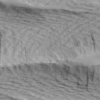
Label: not_dusty